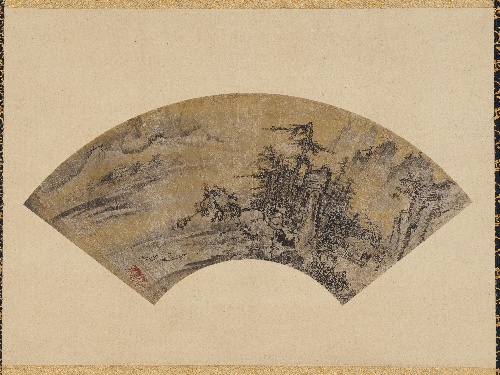
Title: 土岐洞文筆　雪景山水図|Snowy Landscape
Artist: Toki Tōbun
Artist bio: Japanese, 1502–1582?
Date: ca. 1550
Object type: Hanging scroll
Classification: Paintings
Medium: Fan mounted as a hanging scroll; ink, gold wash, and mica on paper
Culture: Japan
Period: Muromachi period (1392–1573)
Dimensions: Image: W. 18 1/2 in. (47 cm)
Overall with mounting: 50 × 26 in. (127 × 66 cm)
Overall with knobs: 50 × 27 15/16 in. (127 × 71 cm)
Department: Asian Art
Credit line: Mary and Cheney Cowles Collection, Gift of Mary and Cheney Cowles, 2018
Accession year: 2018
Repository: Metropolitan Museum of Art, New York, NY
Tags: Landscapes